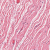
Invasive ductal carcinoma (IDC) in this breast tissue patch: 0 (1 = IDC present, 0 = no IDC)